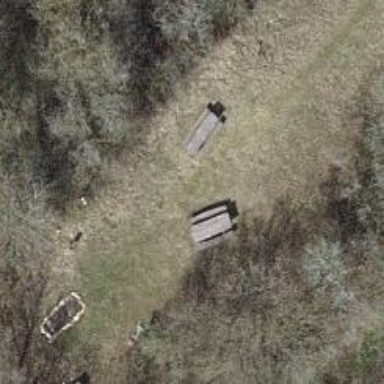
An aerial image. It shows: Picnic table located in leisure land area.